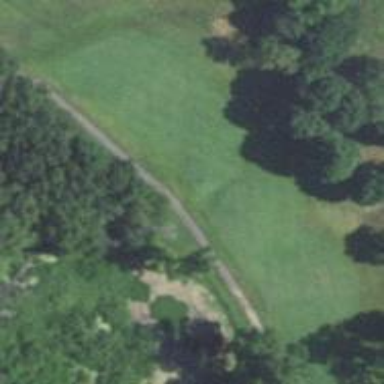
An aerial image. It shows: Grassy golf fairway.